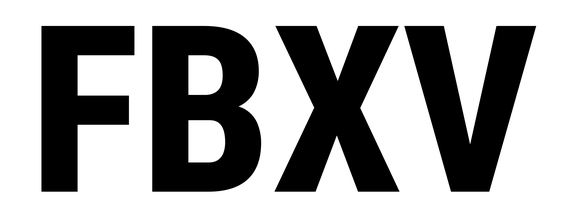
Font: Roboto_Condensed_ExtraBold